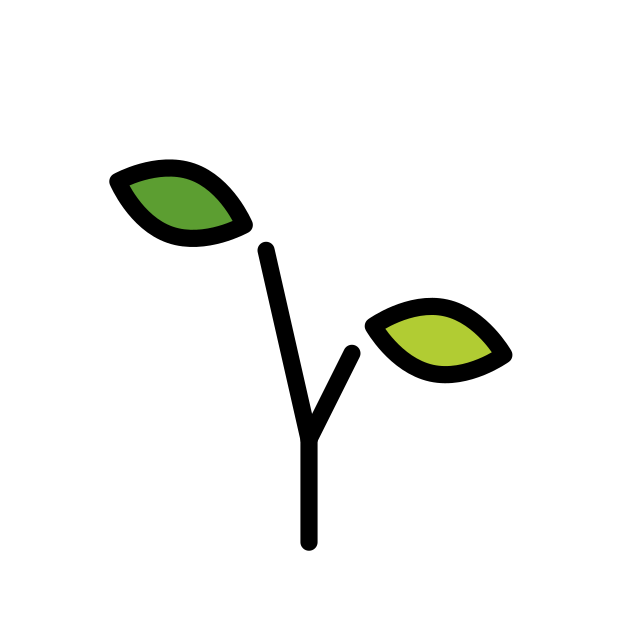
Emoji: 🌱
Name: seedling
Unicode: 0x1f331